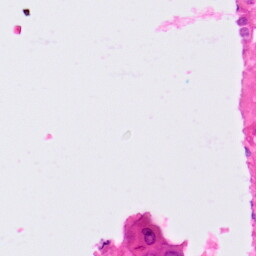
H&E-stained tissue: Lung